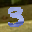
Label: 3